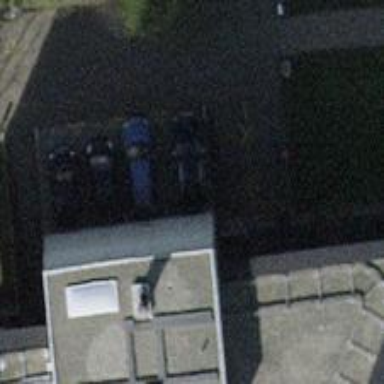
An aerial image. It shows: Charging station.